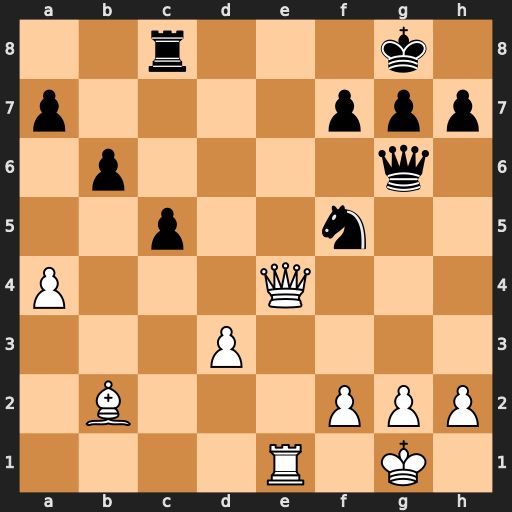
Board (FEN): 2r3k1/p4ppp/1p4q1/2p2n2/P3Q3/3P4/1B3PPP/4R1K1
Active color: w
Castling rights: -
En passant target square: -
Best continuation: Qe8+ Rxe8 Rxe8#